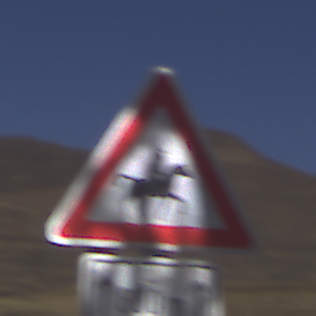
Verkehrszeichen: ReiterLinks
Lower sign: LaengeEinerStrecke1
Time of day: Midday
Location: Outdoor (Nature)
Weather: Clear
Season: NotSpecified
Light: Natural